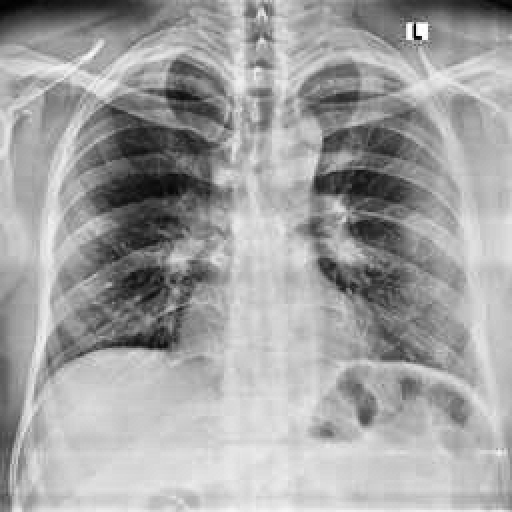
Finding: NORMAL